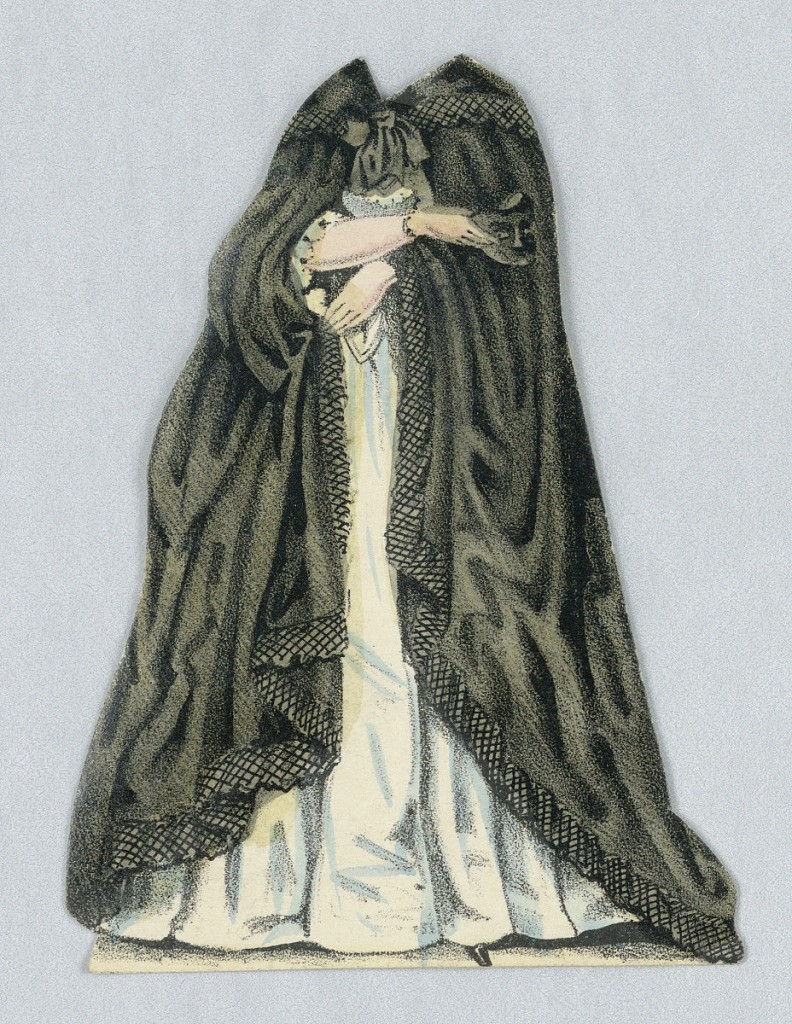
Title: Jenny Lind Paper Doll Costume, Donna Anna from the opera "Don Juan"
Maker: Jenny Lind, Swedish, 1820–1887
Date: ca. 1850
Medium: Lithograph on white wove paper
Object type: Print
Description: Paper doll costume for the figure of Jenny Lind representing Donna Anna from the opera Don Juan.
Designed to be placed over the doll.